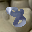
Label: 8